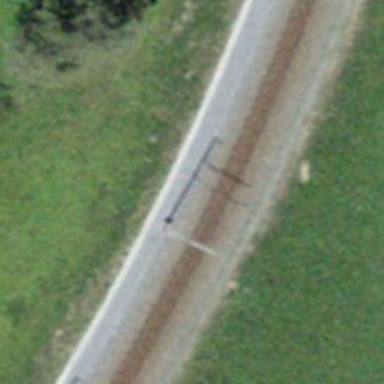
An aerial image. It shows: Catenary mast for power lines.